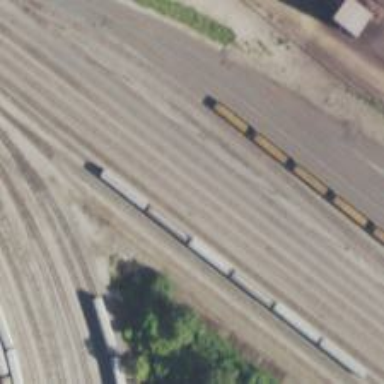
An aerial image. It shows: Railway yard.